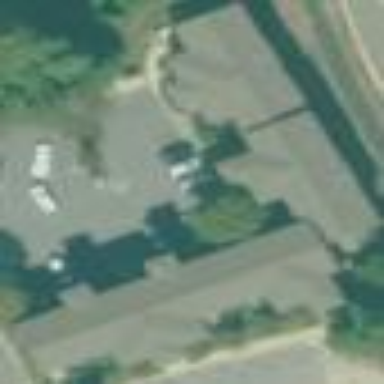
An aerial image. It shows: Commercial building used for apartments.